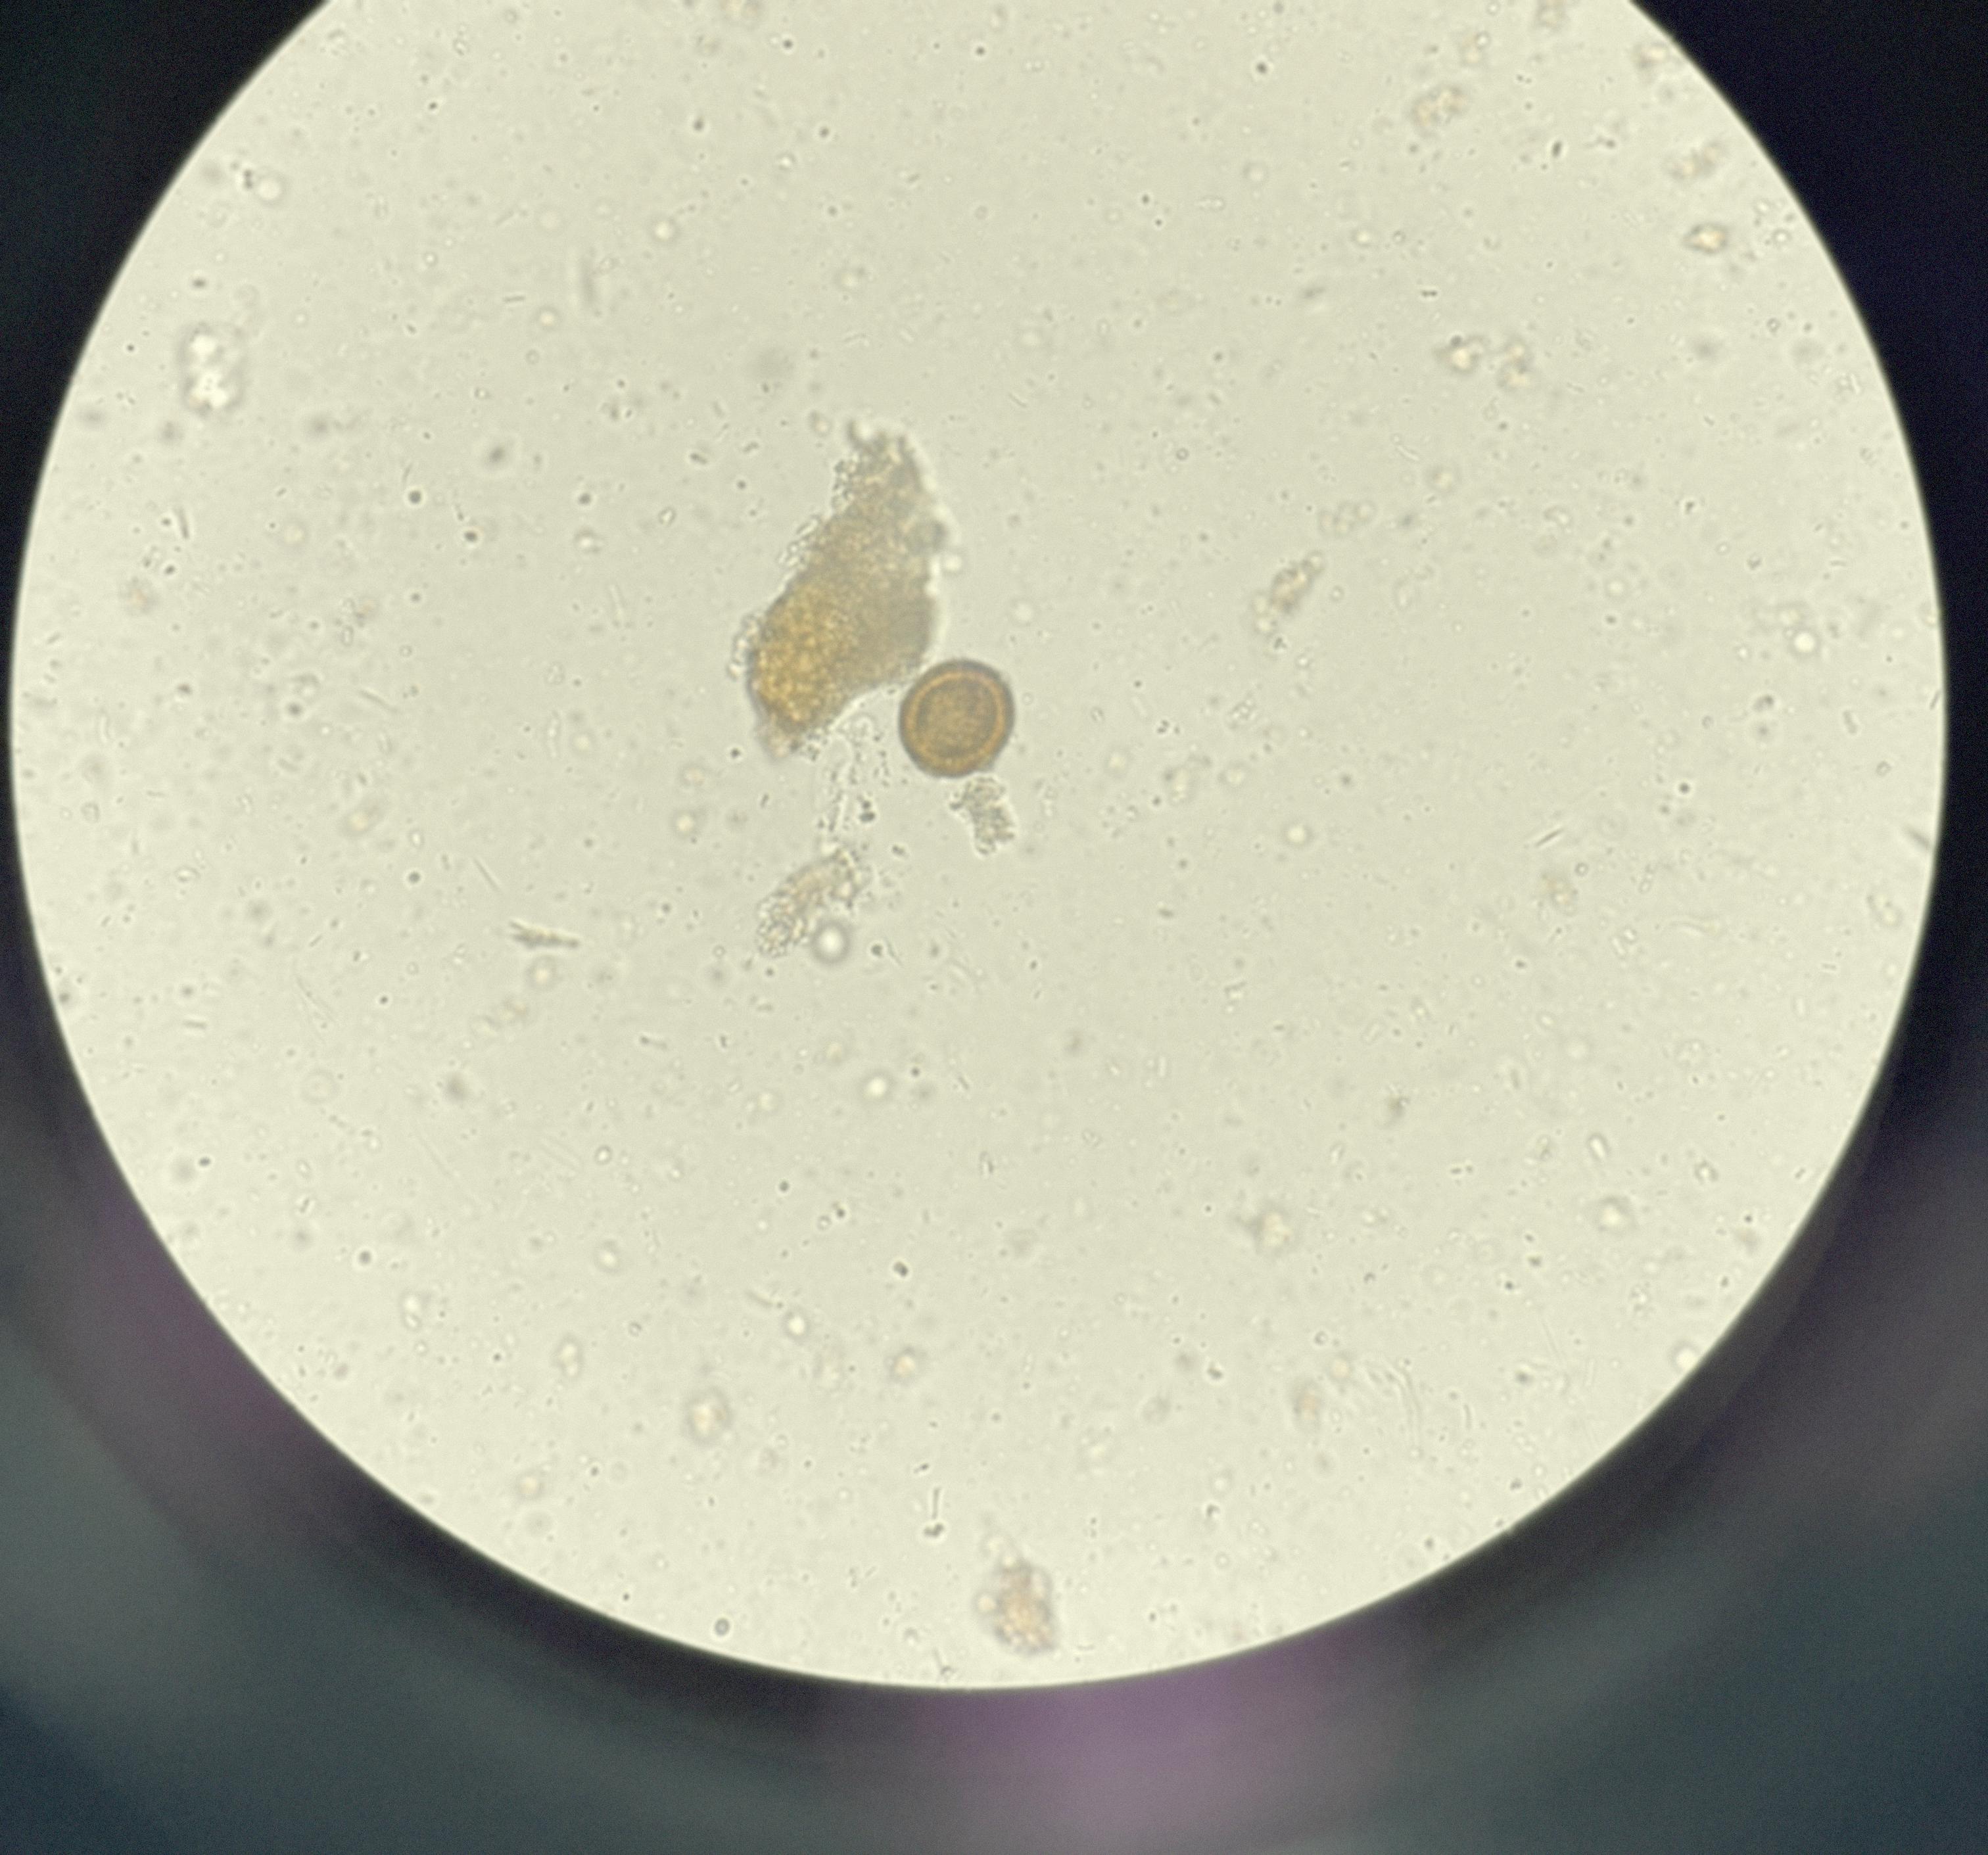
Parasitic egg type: Taenia spp. egg